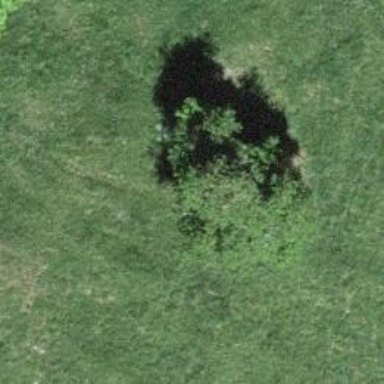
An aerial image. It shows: Deciduous broadleaved tree.